Aerial crown-view tile of a tropical tree (Barro Colorado Island, Panama), acquired 20250715:
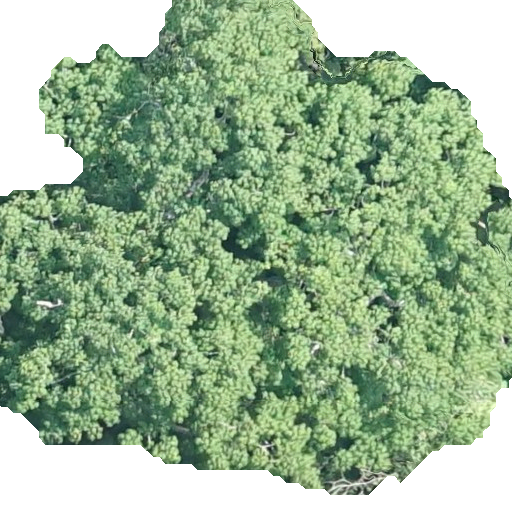
Species: Ceiba pentandra
GBIF accepted scientific name: Ceiba pentandra
Crown area: 309.346 m²